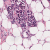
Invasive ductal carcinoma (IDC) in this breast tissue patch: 1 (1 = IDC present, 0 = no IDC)